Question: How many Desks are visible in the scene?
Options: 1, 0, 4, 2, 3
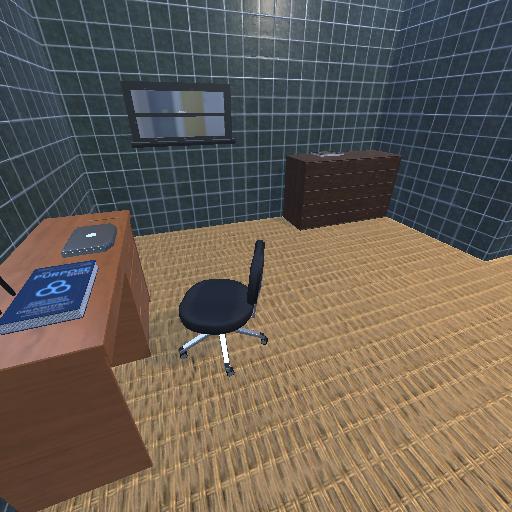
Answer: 1